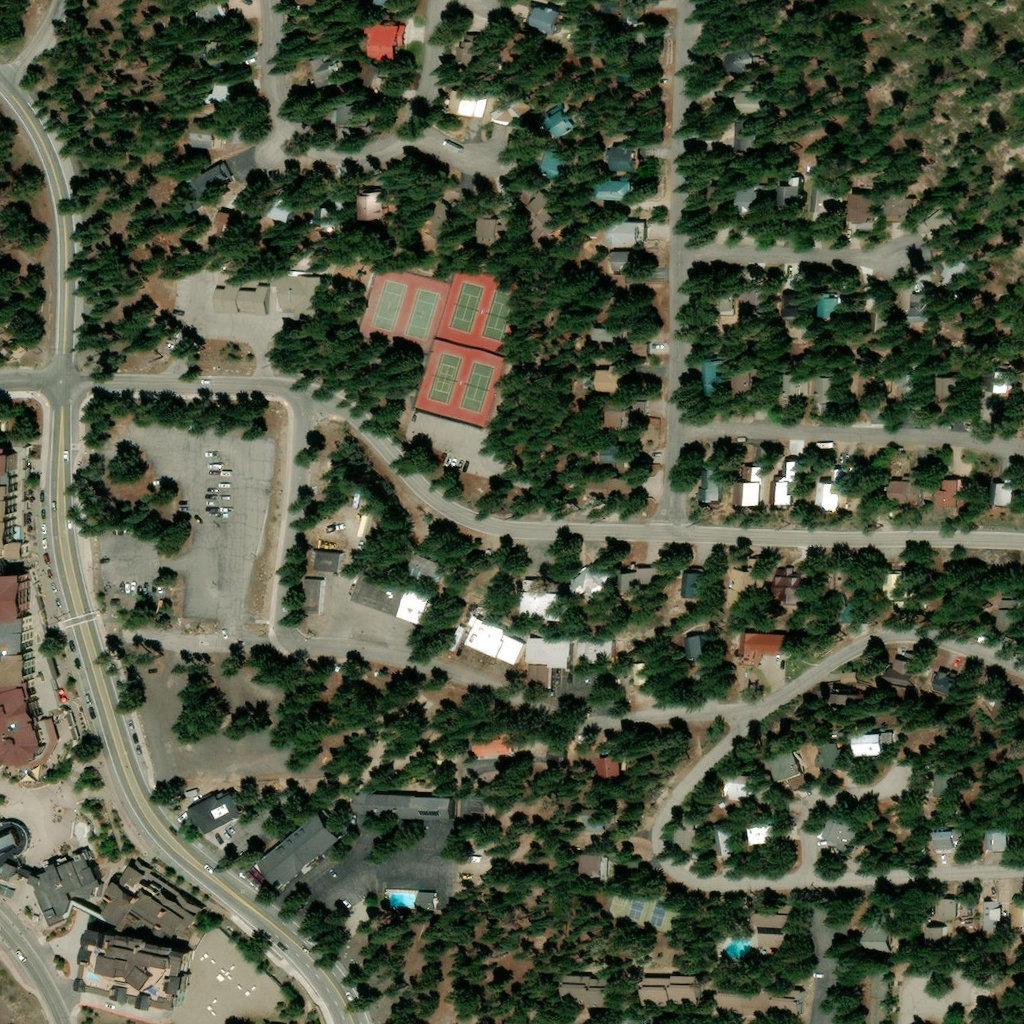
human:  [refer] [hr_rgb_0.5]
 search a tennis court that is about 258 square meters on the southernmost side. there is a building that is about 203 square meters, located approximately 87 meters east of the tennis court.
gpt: <box>[[60, 87, 65, 90, 0]]</box>